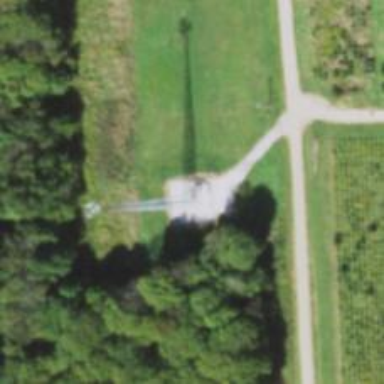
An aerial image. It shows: Mast tower used for communication.